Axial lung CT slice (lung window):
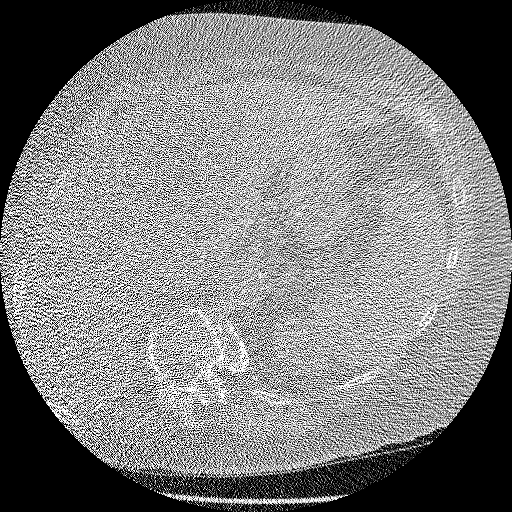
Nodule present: no